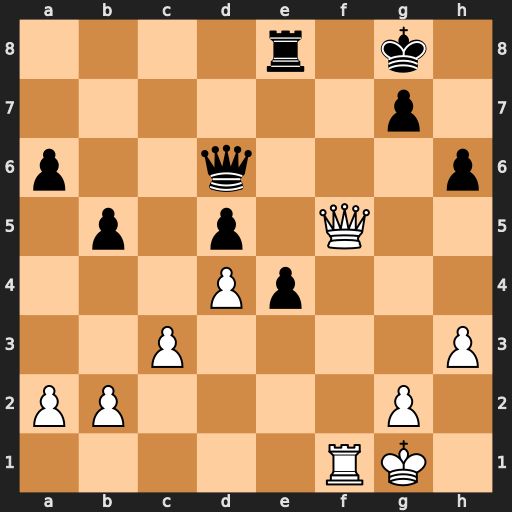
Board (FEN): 4r1k1/6p1/p2q3p/1p1p1Q2/3Pp3/2P4P/PP4P1/5RK1
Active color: w
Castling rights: -
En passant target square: -
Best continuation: Qf7+ Kh7 Qxe8